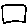
Label: square